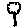
Label: tree